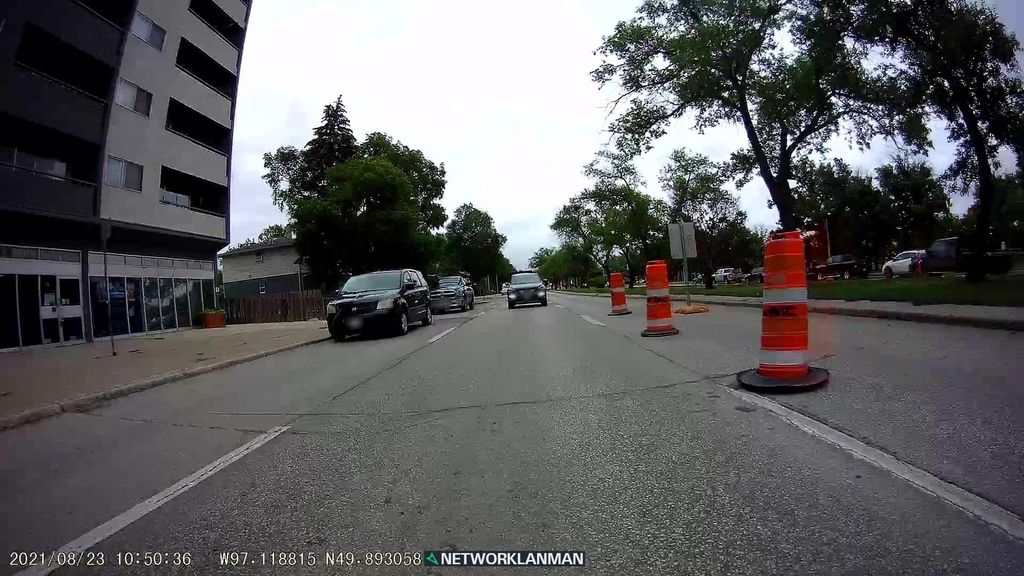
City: winnipeg